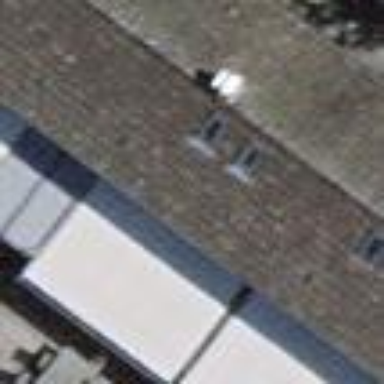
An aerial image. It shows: Terrace building.